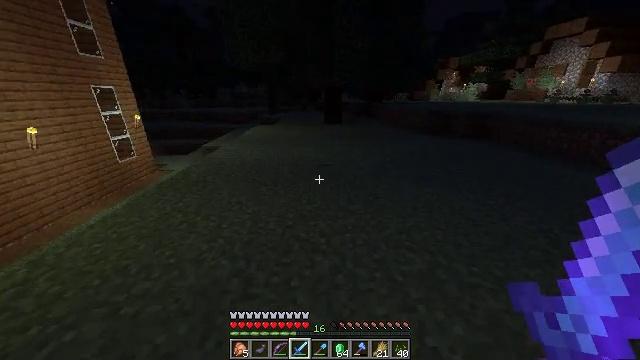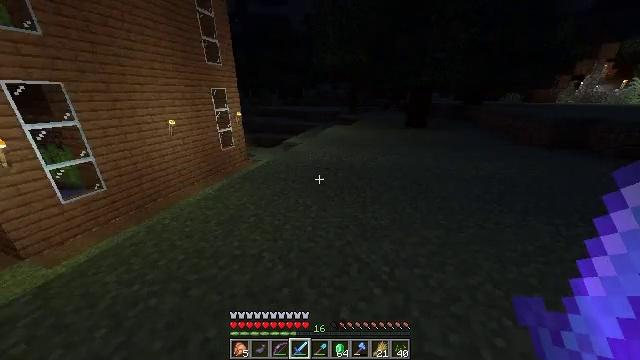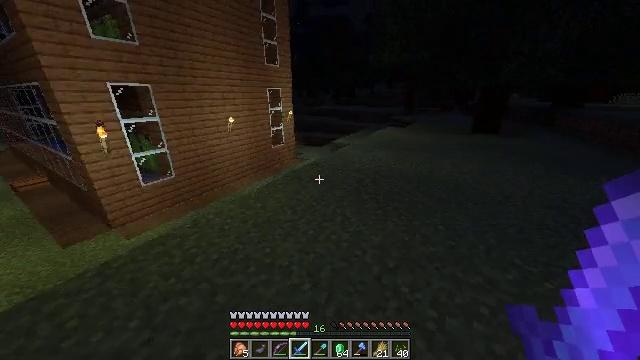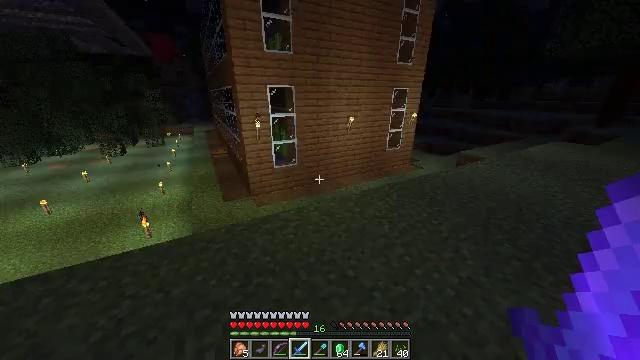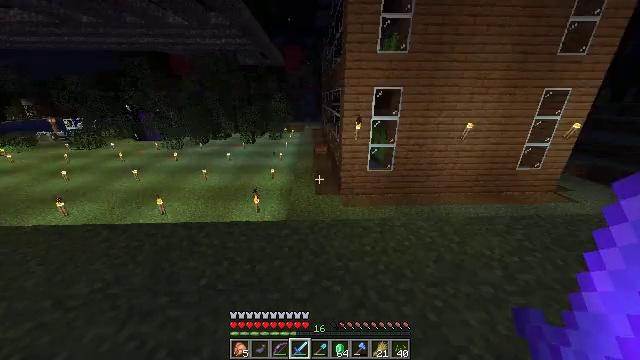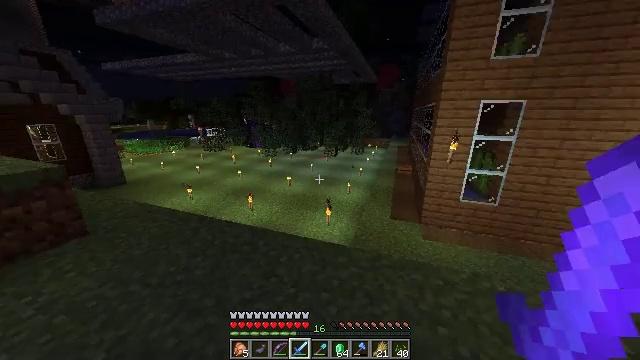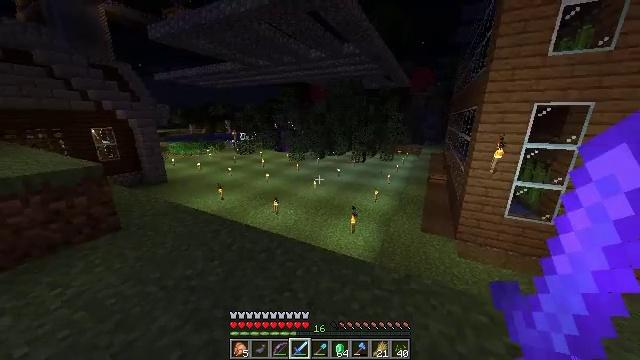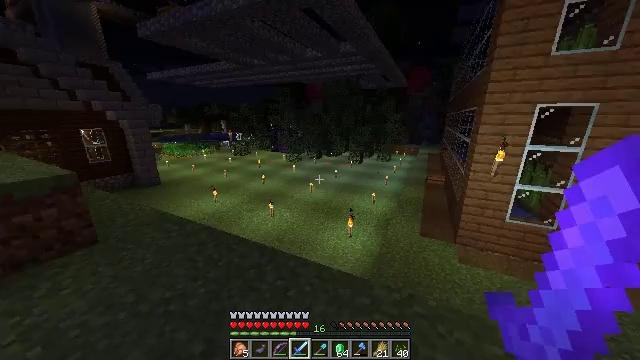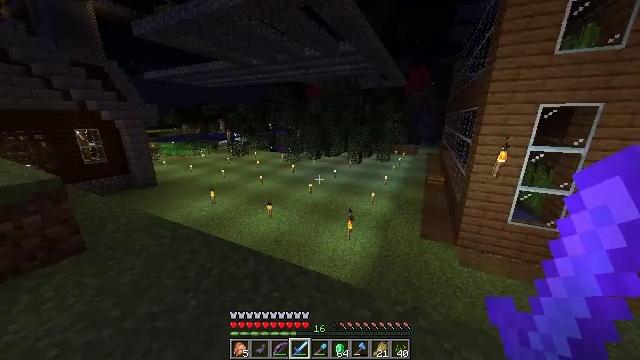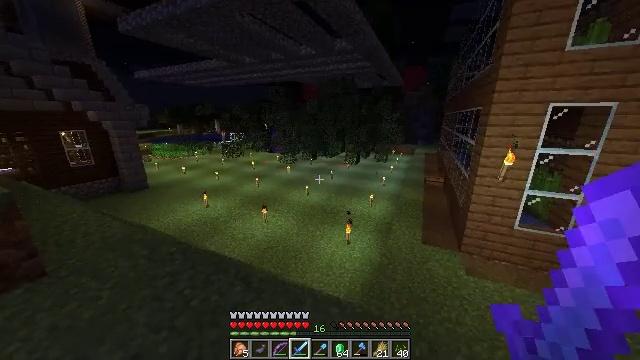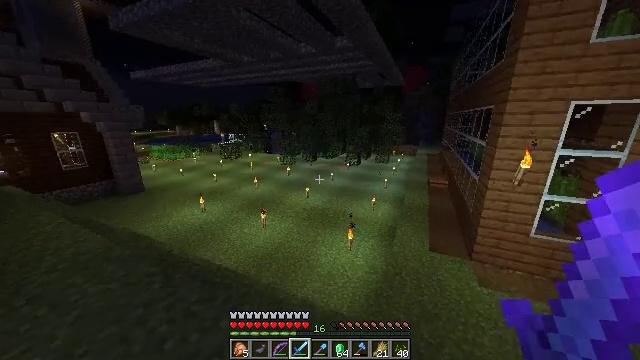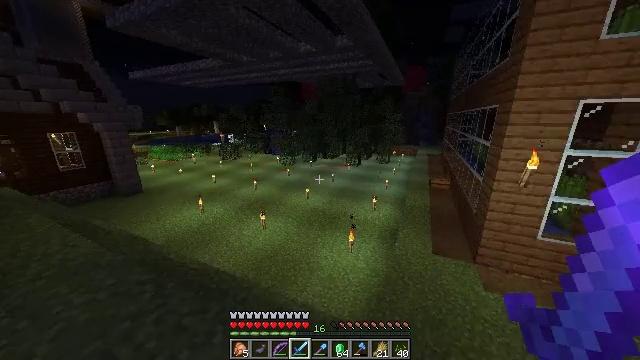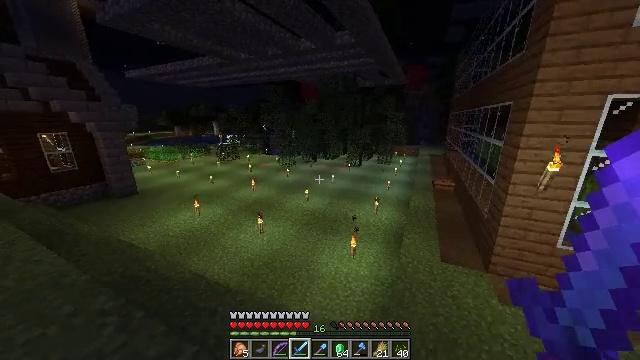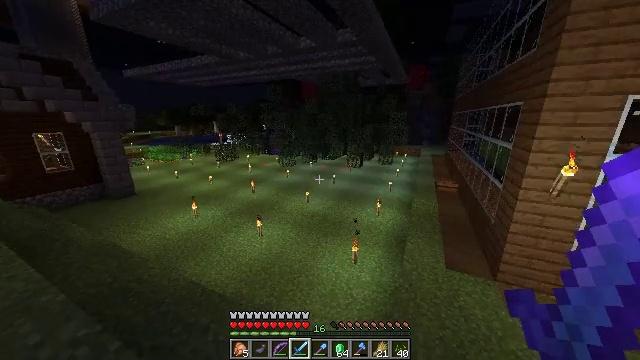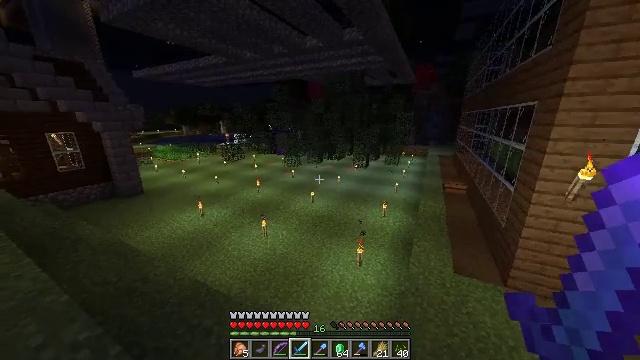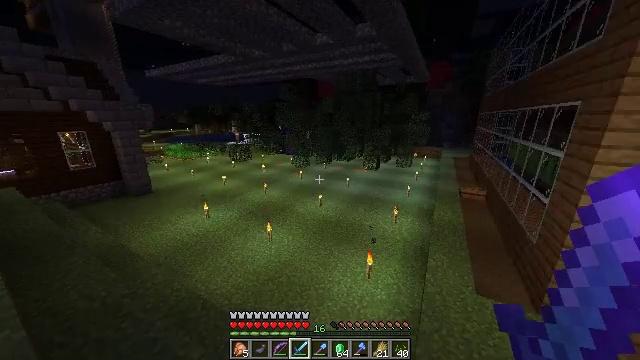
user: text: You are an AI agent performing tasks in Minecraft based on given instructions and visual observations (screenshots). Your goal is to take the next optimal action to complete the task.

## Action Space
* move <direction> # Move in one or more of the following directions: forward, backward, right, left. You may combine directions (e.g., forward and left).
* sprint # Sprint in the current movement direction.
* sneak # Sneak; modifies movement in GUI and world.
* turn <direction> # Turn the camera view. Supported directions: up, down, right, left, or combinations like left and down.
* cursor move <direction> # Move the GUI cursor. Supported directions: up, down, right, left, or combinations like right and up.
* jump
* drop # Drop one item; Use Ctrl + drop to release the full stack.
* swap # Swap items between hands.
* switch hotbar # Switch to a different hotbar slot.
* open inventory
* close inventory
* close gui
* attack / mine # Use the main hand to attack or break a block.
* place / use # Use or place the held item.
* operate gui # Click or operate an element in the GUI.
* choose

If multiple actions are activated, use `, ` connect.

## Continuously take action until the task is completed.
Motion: motion action
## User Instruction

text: Mine spruce leaves from the tree.
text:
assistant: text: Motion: move forward, sprint, turn left
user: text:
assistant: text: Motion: move forward, sprint, turn left
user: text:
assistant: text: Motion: move forward, sprint, turn left
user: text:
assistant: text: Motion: move forward, turn left
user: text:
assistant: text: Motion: move forward, turn left and up
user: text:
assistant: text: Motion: move forward, turn left and up
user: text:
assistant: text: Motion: move forward, sprint
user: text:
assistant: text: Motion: move forward, sprint
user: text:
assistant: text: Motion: move forward, sprint
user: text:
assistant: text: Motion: move forward
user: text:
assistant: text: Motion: move forward
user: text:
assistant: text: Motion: move forward
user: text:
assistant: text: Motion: move forward, sprint
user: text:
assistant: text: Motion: move forward, sprint, turn left
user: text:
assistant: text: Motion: move forward, sprint, turn left
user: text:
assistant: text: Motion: move forward, turn left
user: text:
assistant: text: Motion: move forward, turn left
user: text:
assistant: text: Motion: move forward, sprint, turn left
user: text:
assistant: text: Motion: move forward, sprint, turn left
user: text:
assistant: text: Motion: move forward, sprint, turn left
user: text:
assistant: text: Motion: move forward
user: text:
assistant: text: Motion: move forward
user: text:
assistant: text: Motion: move forward
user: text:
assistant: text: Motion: move forward, turn left
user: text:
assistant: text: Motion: move forward, turn left
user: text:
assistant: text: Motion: move forward, turn left
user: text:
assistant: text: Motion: move forward
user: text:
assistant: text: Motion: move forward
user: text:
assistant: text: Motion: move forward
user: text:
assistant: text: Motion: move forward, turn left, jump